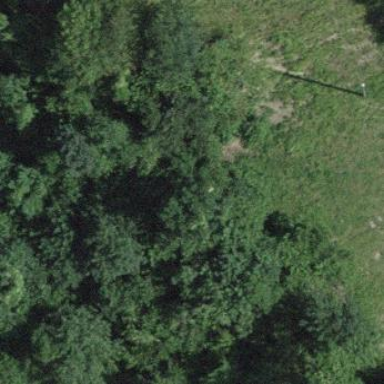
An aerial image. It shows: Forest area.